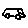
Label: car